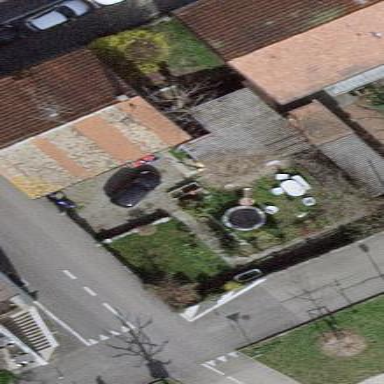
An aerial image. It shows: Garden enclosed by fence.